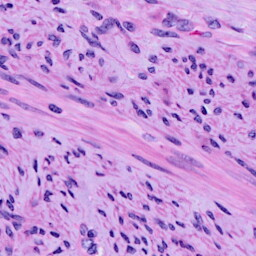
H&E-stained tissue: Cervix